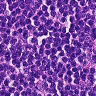
Metastatic tissue present: no